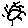
Label: sun